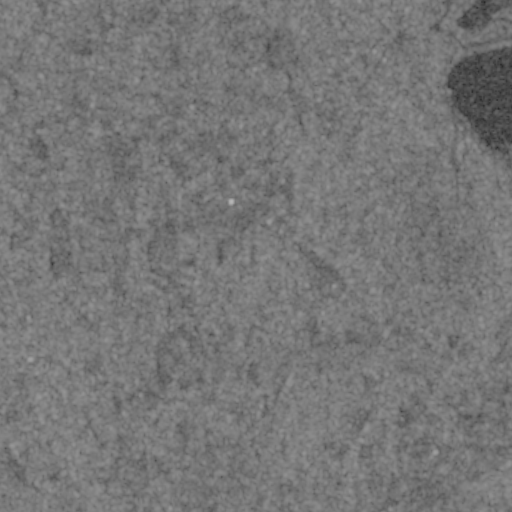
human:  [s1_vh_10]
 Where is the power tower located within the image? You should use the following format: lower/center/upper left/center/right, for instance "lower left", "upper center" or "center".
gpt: The power tower is located in the upper right of the image.
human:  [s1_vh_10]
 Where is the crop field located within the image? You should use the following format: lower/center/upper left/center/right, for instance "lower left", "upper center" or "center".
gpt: There is no crop field in the image.

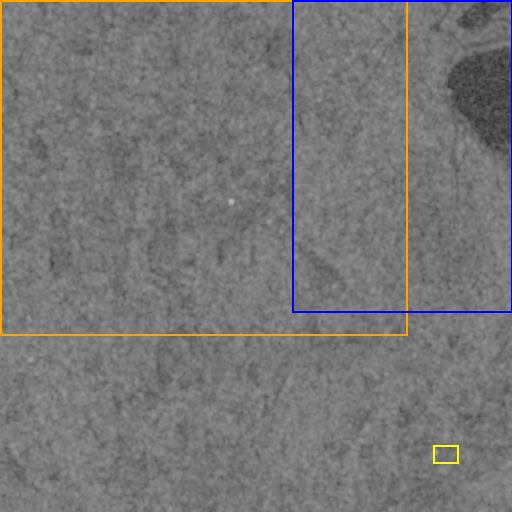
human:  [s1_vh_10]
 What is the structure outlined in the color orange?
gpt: The structure outlined in orange is a crop field.
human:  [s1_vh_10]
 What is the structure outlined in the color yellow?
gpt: The structure outlined in yellow is a park.
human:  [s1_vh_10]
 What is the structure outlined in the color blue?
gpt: The structure outlined in blue is a quarry.
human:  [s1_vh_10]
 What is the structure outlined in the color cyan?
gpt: There is no cyan outline.